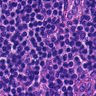
Metastatic tissue present: no